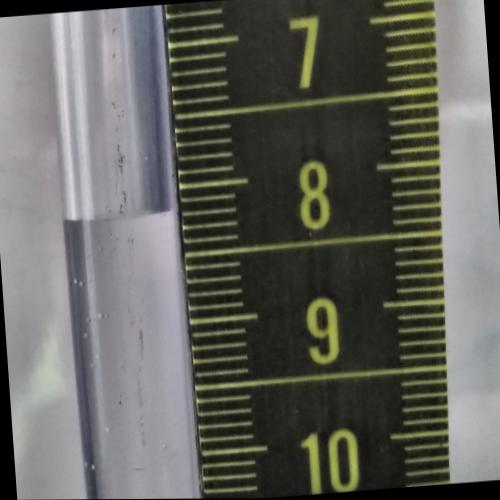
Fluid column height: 8.2 cm